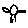
Label: bird